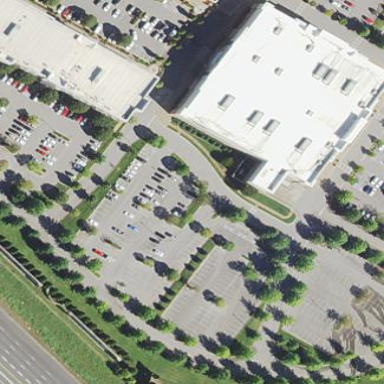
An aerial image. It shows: Parking area.